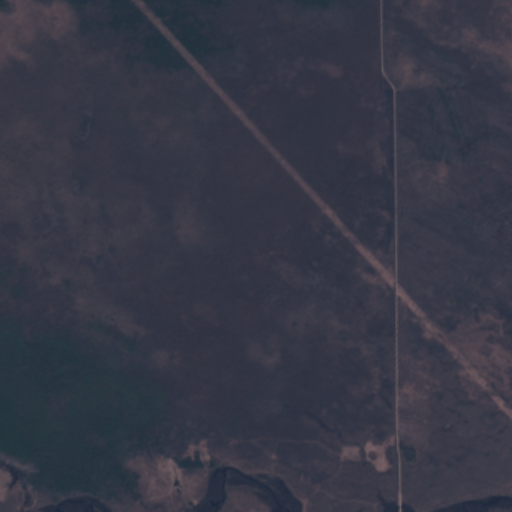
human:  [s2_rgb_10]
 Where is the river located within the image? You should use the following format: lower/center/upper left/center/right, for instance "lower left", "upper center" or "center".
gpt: The river is located in the lower right of the image.
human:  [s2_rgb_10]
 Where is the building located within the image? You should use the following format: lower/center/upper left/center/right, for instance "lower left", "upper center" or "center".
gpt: There is no building in the image.